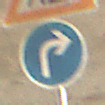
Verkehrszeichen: VorgeschriebeneFahrtrichtungRechts
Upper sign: Arbeitsstelle
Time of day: Midday
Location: Roofed (Tunnel)
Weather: NotSpecified
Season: NotSpecified
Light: Natural